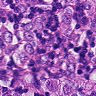
Metastatic tissue present: yes